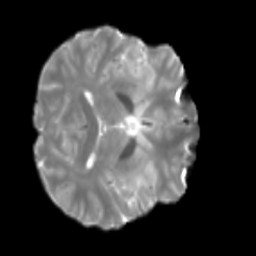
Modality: T2w
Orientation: axial
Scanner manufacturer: siemens
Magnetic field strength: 3 T
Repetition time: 4 s
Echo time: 0.0594 s